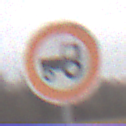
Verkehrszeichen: VerbotKraftfahrzeugeZuegeNichtSchneller25
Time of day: Midday
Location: Outdoor (RoadRail)
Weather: Overcast
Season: NotSpecified
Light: Natural